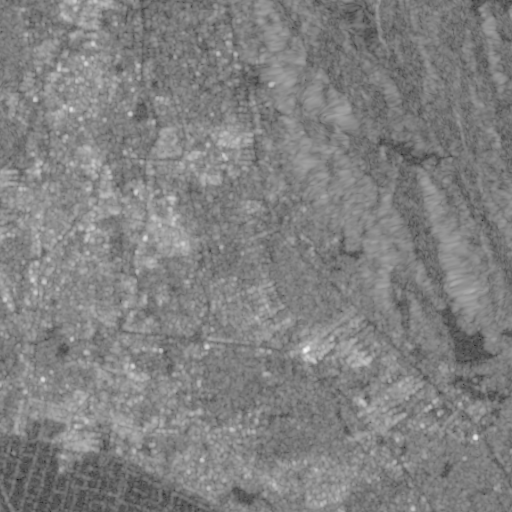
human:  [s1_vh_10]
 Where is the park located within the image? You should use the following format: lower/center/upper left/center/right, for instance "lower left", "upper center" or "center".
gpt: The park is located in the center of the image.
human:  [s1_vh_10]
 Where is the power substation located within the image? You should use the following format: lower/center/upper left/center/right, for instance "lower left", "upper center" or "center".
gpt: The power substation is located in the upper left of the image.
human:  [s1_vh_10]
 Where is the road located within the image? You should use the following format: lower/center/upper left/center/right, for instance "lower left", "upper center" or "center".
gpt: There is no road in the image.

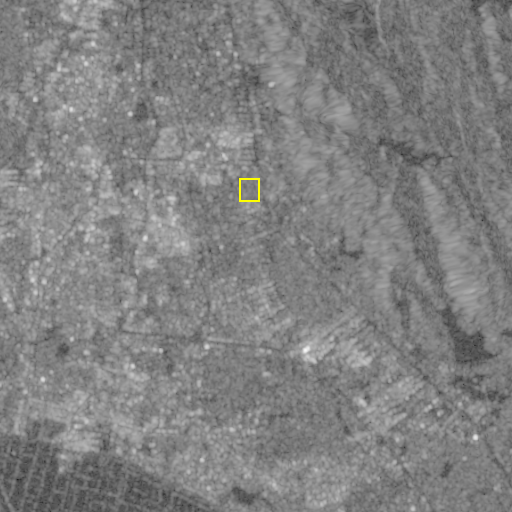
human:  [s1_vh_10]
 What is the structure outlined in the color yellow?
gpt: The structure outlined in yellow is a park.
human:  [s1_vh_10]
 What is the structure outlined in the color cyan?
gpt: There is no cyan outline.